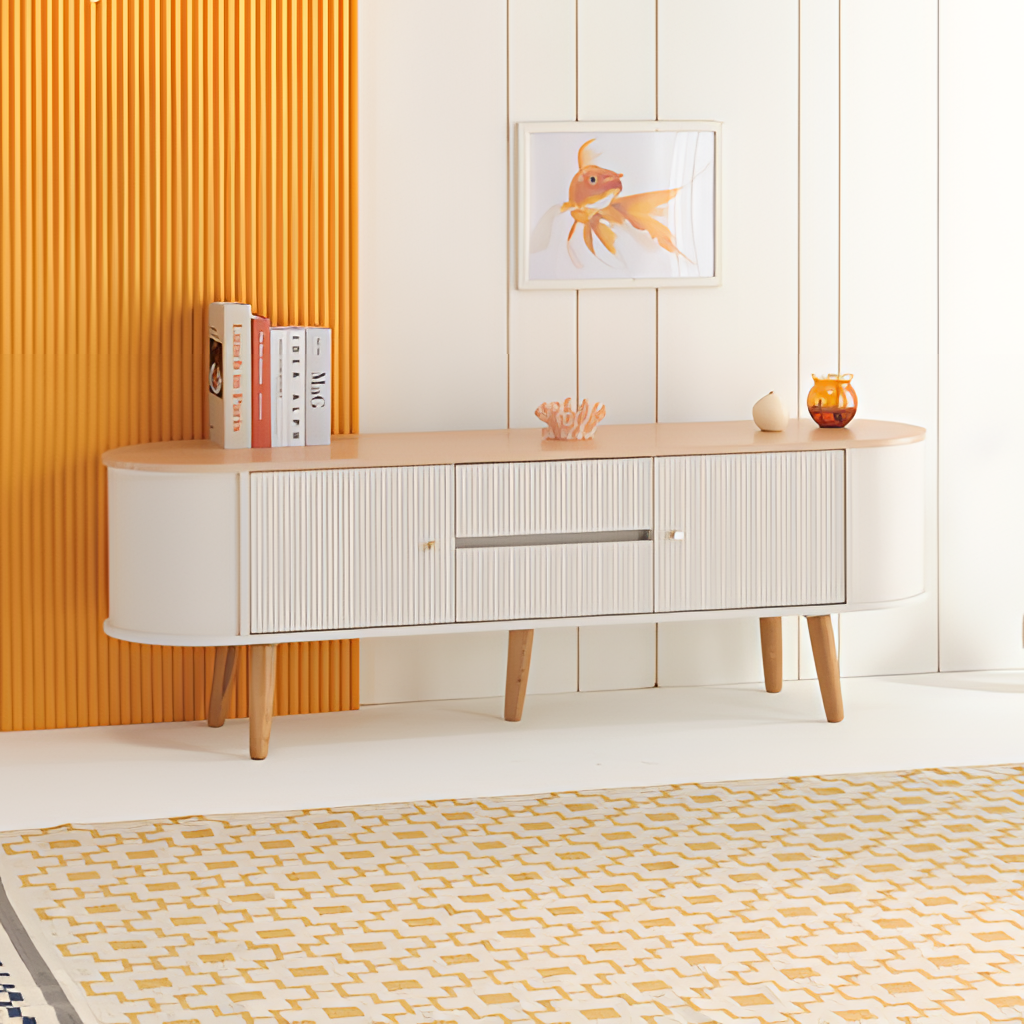
living room, white wood sideboard, white tile flooring, with large square pattern, panel wallpaper, with vertical two tone pattern, modern